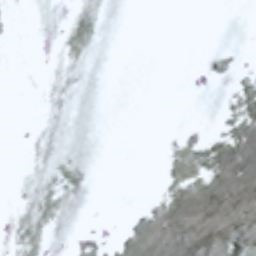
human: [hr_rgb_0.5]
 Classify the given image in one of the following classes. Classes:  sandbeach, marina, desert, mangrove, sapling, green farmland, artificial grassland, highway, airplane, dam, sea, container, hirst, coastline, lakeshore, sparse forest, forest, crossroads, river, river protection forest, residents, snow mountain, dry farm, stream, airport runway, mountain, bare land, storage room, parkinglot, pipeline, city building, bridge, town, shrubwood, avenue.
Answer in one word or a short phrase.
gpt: snow mountain